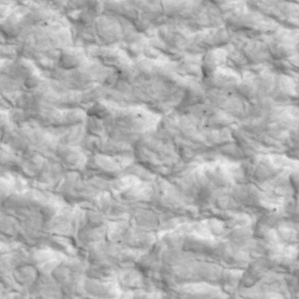
Label: non_frost